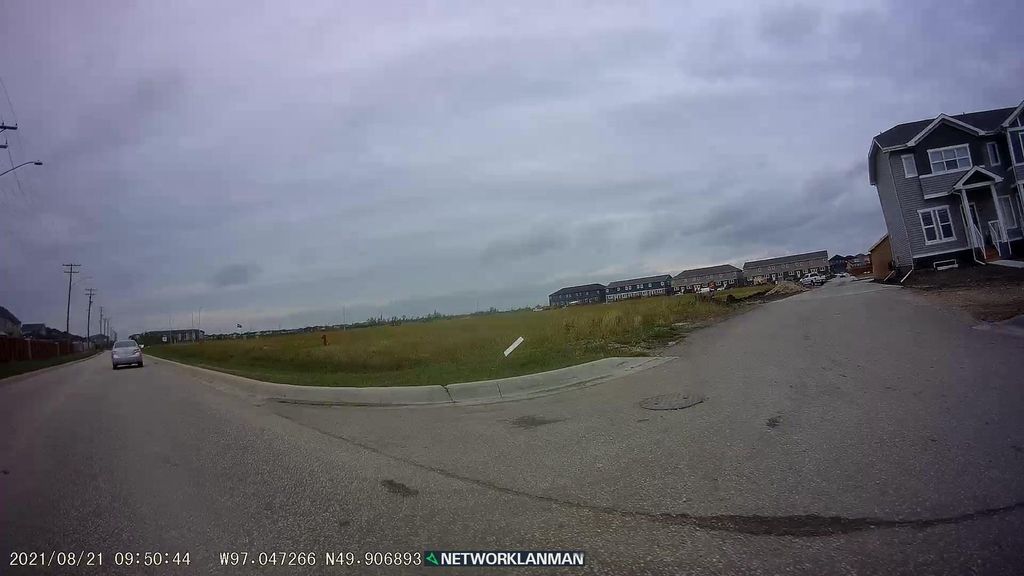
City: winnipeg